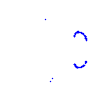
Particle: kaon